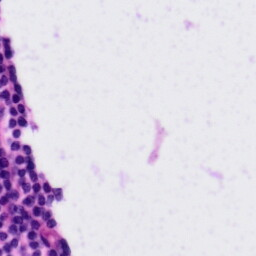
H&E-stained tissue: Tonsil